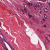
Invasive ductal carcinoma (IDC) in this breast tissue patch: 1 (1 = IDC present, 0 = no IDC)